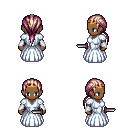
a pixel art fantasy rpg character, female body template, human, dark skin, underdress, red pants, white blonde ponytail hairstyle, gold tiara, white cloth bracers, brown shoes, dagger, four views (front, back, left, right), 2x2 character sprite sheet, small pixel art, hard edges, no anti-aliasing